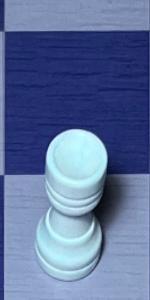
Label: Rook_White